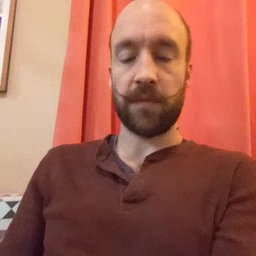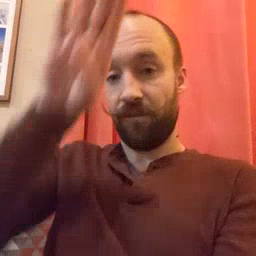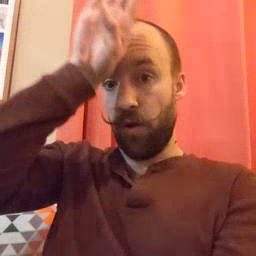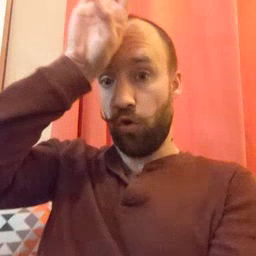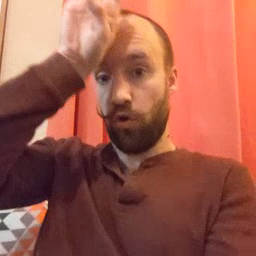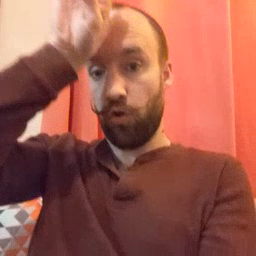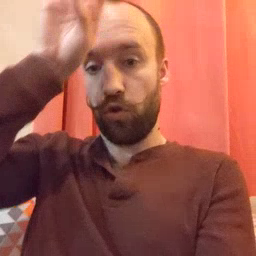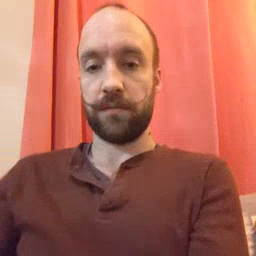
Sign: fireman